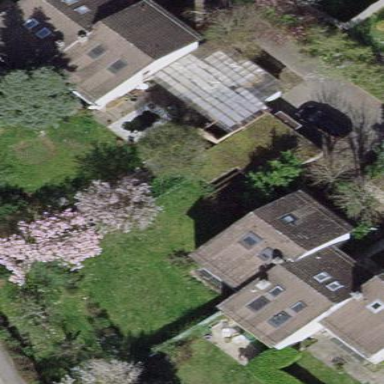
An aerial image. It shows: Garden surrounded by fence.